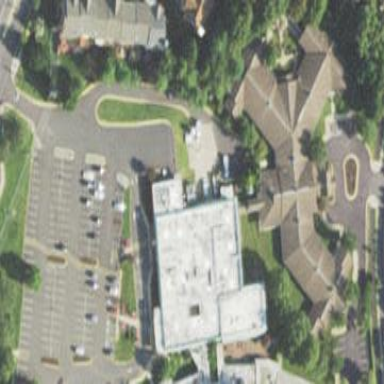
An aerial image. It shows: Clinic building providing healthcare services.